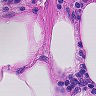
Metastatic tissue present: no